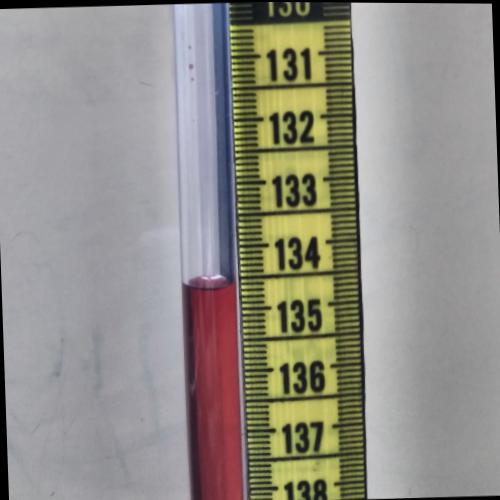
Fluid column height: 134.6 cm